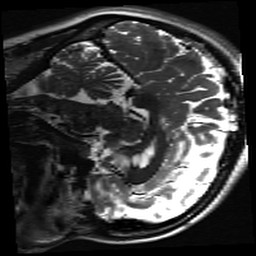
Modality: inplaneT2
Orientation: sagittal